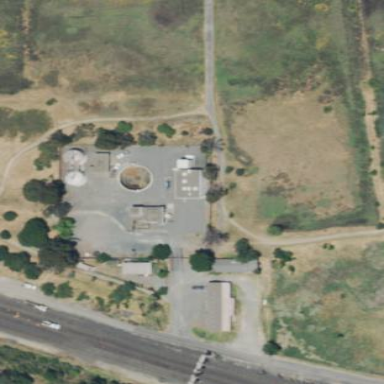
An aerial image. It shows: Pumping station.